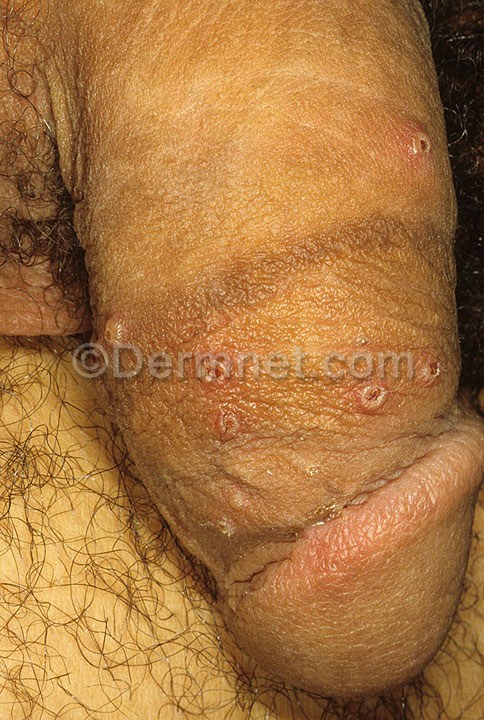
Disease: Herpes HPV and other STDs Photos